Field crop: tomato
Growth stage: 1
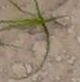
Species: cyperus